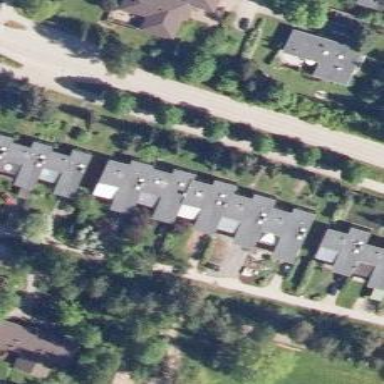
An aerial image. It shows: Terrace building.